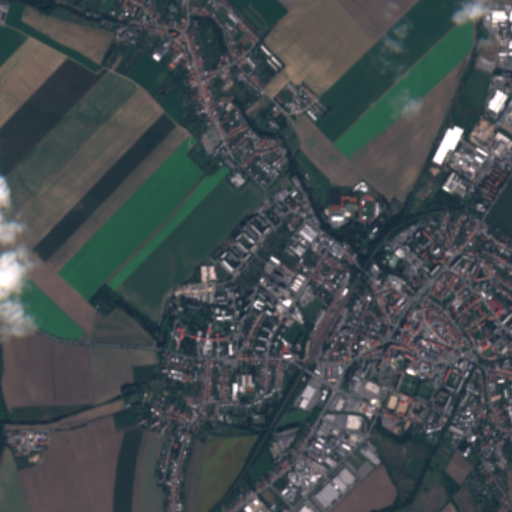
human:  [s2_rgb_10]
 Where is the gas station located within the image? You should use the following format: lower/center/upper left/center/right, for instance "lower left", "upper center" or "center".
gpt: The gas station is located in the lower center of the image.
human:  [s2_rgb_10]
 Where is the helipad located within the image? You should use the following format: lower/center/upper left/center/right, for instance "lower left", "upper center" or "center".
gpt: The helipad is located in the center of the image.
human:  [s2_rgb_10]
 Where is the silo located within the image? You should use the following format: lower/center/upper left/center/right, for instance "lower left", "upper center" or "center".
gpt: The silo is located in the lower center of the image.
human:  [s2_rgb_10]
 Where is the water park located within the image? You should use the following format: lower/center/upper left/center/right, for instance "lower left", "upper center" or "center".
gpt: The water park is located in the center right of the image.
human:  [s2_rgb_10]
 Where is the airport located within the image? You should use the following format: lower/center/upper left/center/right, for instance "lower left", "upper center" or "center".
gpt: There is no airport in the image.